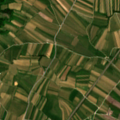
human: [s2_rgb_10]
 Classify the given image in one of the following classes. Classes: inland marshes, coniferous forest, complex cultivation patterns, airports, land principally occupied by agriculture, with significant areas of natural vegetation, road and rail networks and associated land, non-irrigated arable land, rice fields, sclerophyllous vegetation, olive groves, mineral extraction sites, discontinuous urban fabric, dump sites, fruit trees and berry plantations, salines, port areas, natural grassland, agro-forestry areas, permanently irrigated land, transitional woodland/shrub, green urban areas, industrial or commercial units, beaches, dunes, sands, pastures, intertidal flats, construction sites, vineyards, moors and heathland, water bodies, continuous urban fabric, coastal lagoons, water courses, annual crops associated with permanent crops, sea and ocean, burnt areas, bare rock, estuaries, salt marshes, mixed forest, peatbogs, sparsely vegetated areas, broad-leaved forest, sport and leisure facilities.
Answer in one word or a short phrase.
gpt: vineyards, land principally occupied by agriculture, with significant areas of natural vegetation, mixed forest